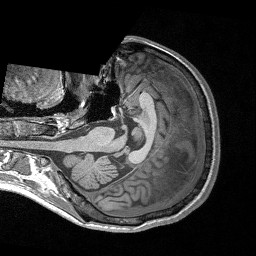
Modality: T1w
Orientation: axial